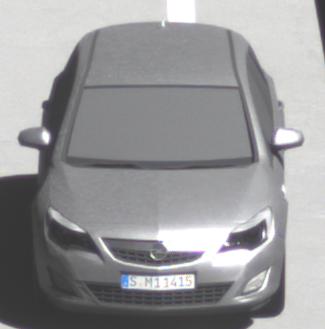
Make: Opel
Model: Astra 1.4 ecoFlex
Detailed model: Astra (J)
Model produced from: 2009/12
Model produced until: 2010/12
Doors: 5
Color: white
Road condition: dry road
Daytime: midday
Contrast: high contrast